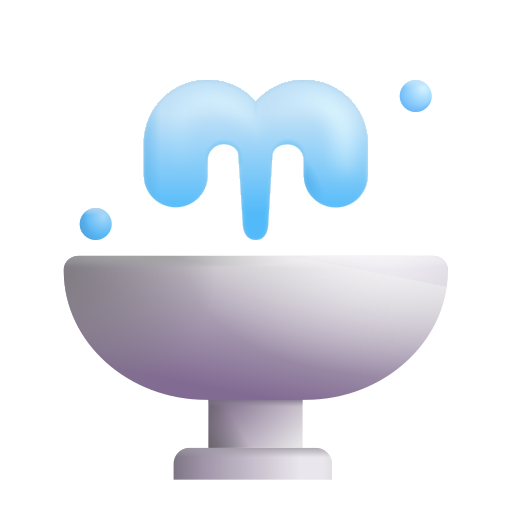
fountain color